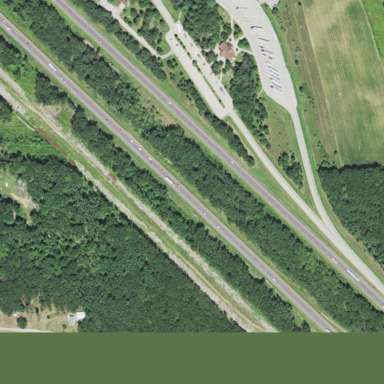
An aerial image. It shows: Rest area along the road.